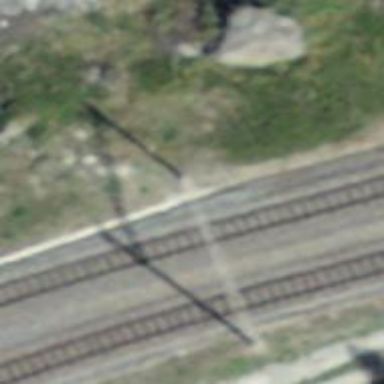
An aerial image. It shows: Catenary mast for power lines.